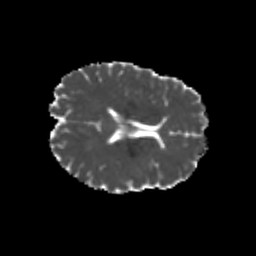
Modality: MD
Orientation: axial
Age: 23
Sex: female
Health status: healthy
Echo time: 0.074 s